Question: My task is to show 'Hello, Angular!' in the browser, using AngularJS.
This is my HTML:
'''
<!DOCTYPE html>
<html ng-app>
<head>
<title>Introduction to AngularJS Application</title>
<script src="Scripts/MyScripts/Example01Scripts.js"></script>
</head>
<body ng-controller="MainController">
<h1>{{message}}</h1>
</body>
</html>
'''
This is my JavaScript:
'''
/// <reference path="../angular.js" />
var MainController = function ($scope) {
$scope.message = "Hello, Angular!";
};
'''
And here's what I'm getting:

This is my expected result:
'''
<!DOCTYPE html>
<html ng-app>
<head>
<title>Introduction to AngularJS Application</title>
<script src="Scripts/MyScripts/Example01Scripts.js"></script>
</head>
<body ng-controller="MainController">
<h1>Hello, Angular!</h1>
</body>
</html>
'''
The interpolation isn't functioning correctly. Why is this, and how can I fix it?
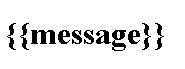
Answer: I have taken your code and updated it. You were missing the app name in 'ng-app'. Click 'Run code snippet' to see it working.
'''
angular.module('myApp', []).controller('MainController', function($scope){
$scope.message = "Hello, Angular!";
});
'''
'''
<html ng-app="myApp">
<head>
<title>Introduction to AngularJS Application</title>
<script src="https://ajax.googleapis.com/ajax/libs/angularjs/1.2.23/angular.min.js"></script>
</head>
<body ng-controller="MainController">
<h1>{{message}}</h1>
</body>
</html>
'''